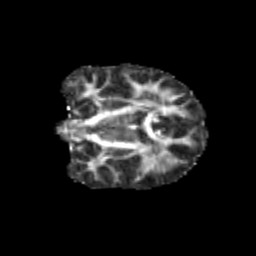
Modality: FA
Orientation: coronal
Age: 10
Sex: male
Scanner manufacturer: siemens
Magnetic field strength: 3 T
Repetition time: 3.8 s
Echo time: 0.07 s